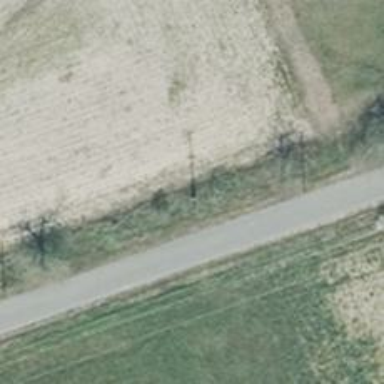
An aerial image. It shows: Power pole.